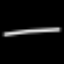
Label: line